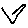
Label: hexagon